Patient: sex M, age 71
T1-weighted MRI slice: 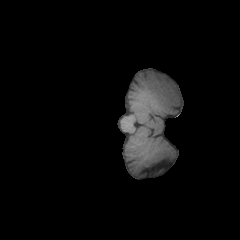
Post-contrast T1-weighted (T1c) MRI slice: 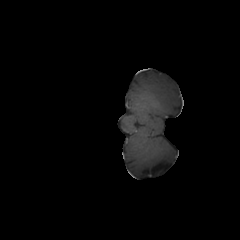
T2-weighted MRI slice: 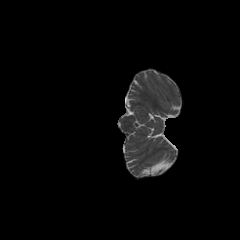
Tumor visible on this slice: no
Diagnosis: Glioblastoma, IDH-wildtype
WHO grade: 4